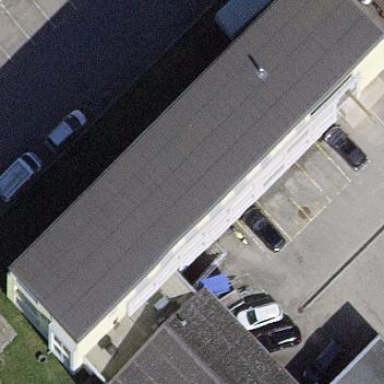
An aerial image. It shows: Building with flat gray roof. The building is yellow in color.